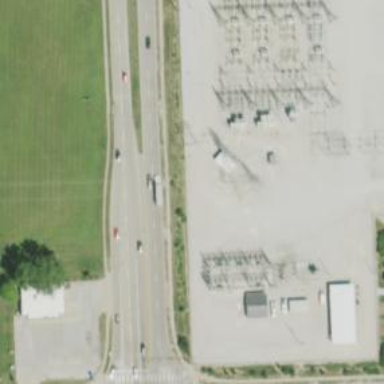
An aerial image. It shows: Lattice structure tower used for power distribution.